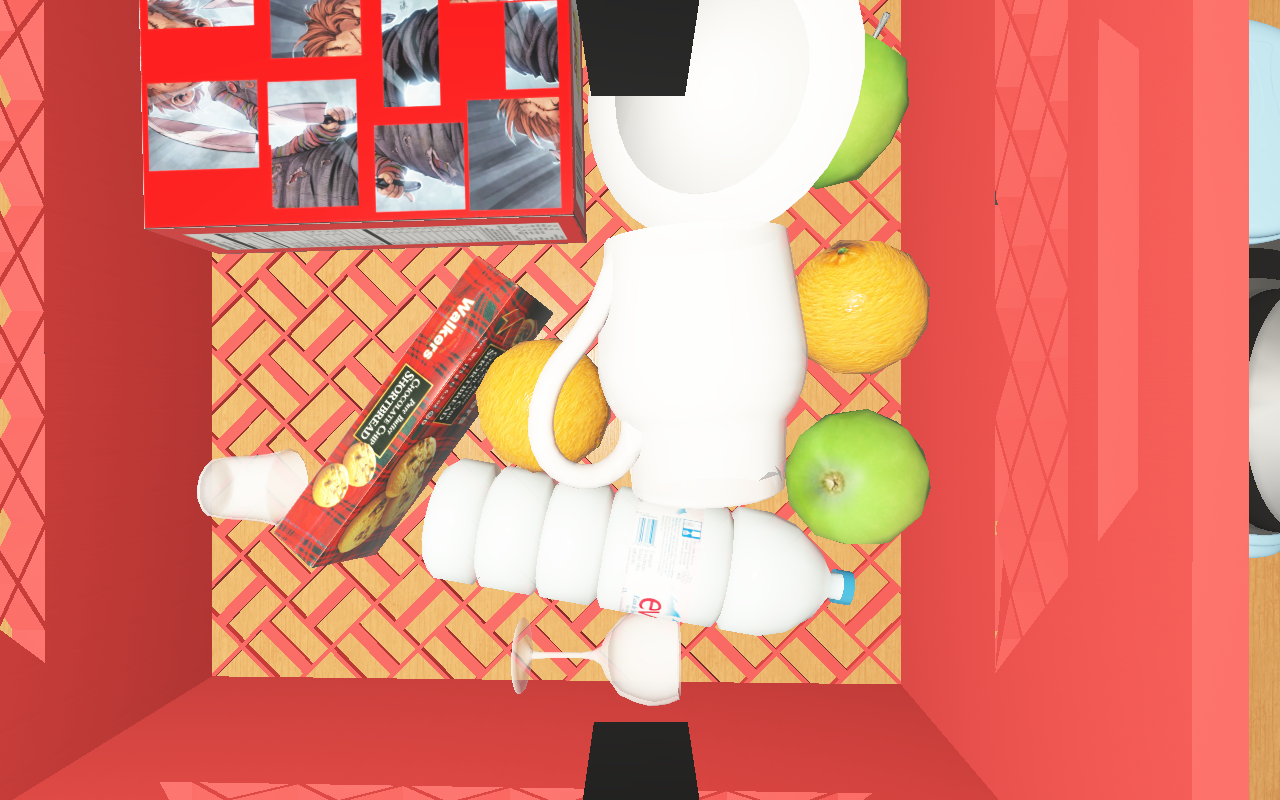
Objects in the scene:
water bottle
apple
orange
glass
cereal box
cereal box